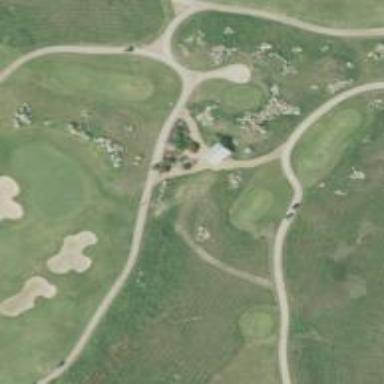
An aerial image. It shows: Path for both road and golf.